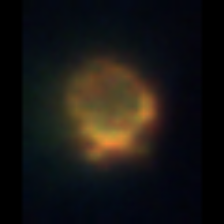
Taxon: Ciliates
Group: Other